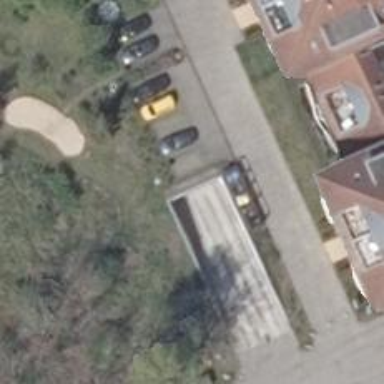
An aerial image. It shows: Parking entrance.